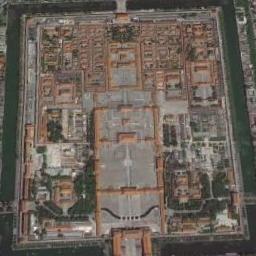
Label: palace